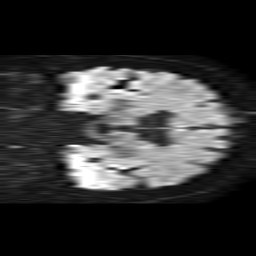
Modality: TRACE
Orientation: coronal
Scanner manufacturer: philips
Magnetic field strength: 1.5 T
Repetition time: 4.6 s
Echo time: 0.08941 s